Aerial crown-view tile of a tropical tree (Barro Colorado Island, Panama), acquired 20240813:
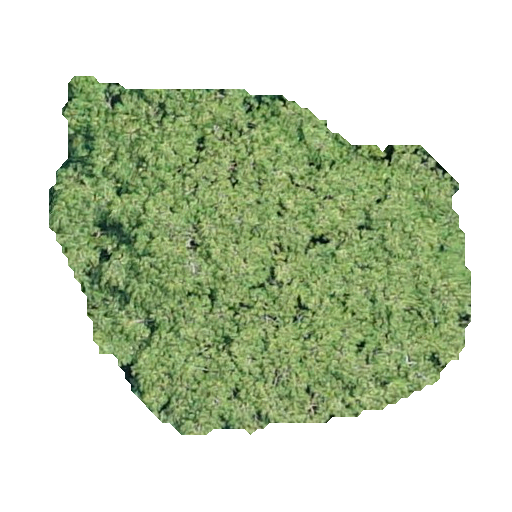
Species: Virola surinamensis
GBIF accepted scientific name: Virola surinamensis
Crown area: 172.026 m²